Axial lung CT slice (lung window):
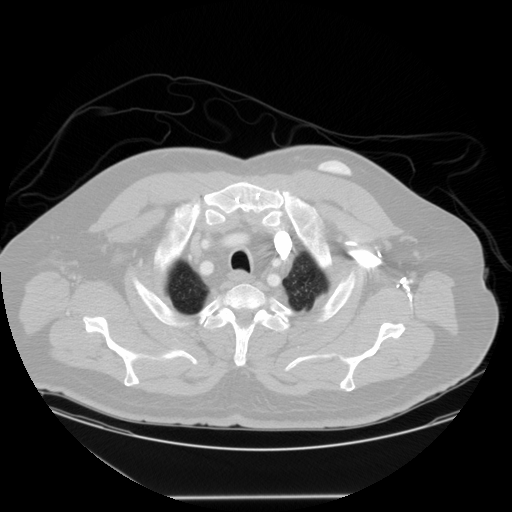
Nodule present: no